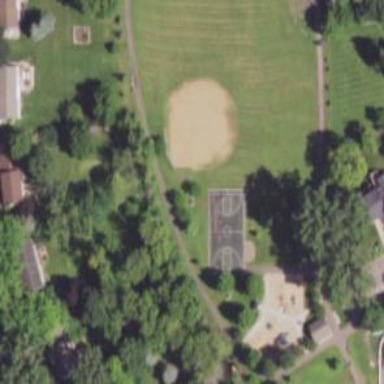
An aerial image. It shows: Basketball court on pitch.